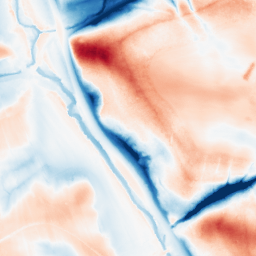
Category: classical
Decomposition family: gaussian_anisotropic
Decomposition parameters: sigma_x: 10
sigma_y: 20
Upsampling method: regularized
Upsampling parameters: scale: 4
lambda_reg: 0.001
Upsampling scale: 4